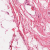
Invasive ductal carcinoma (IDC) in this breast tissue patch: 0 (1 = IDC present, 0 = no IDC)